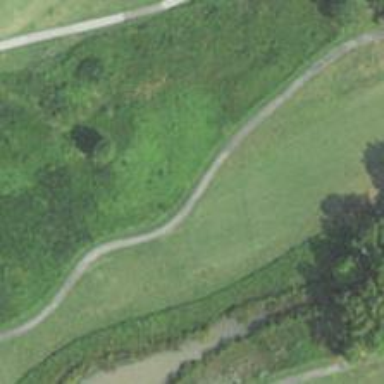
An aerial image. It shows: View of golf hole.